Field crop: maize
Growth stage: 2
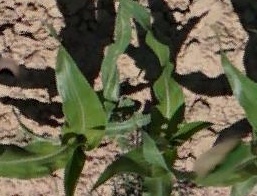
Species: maize